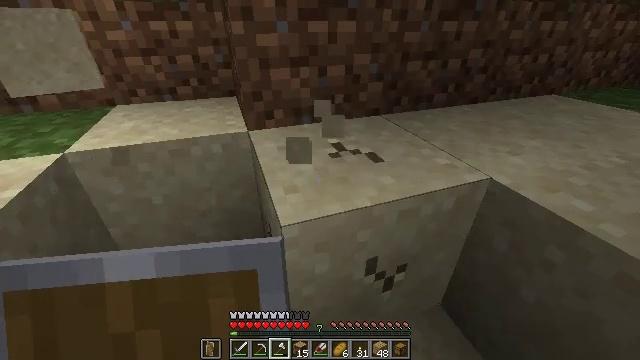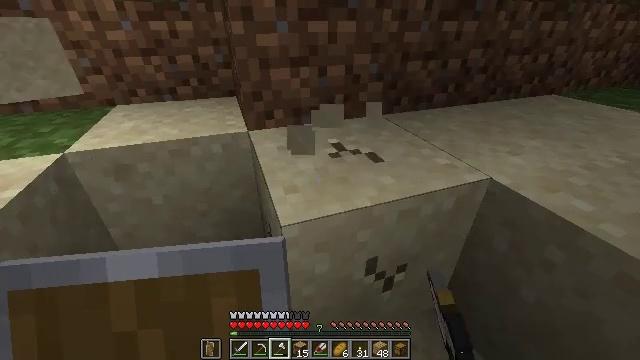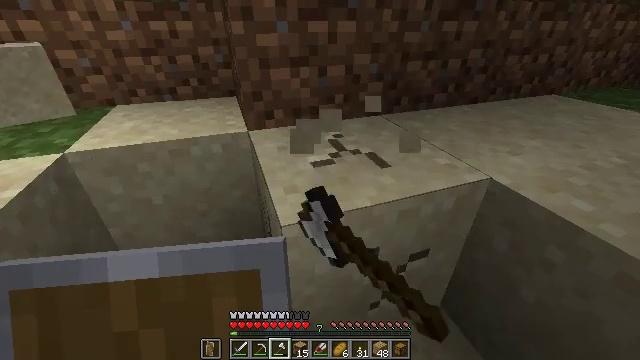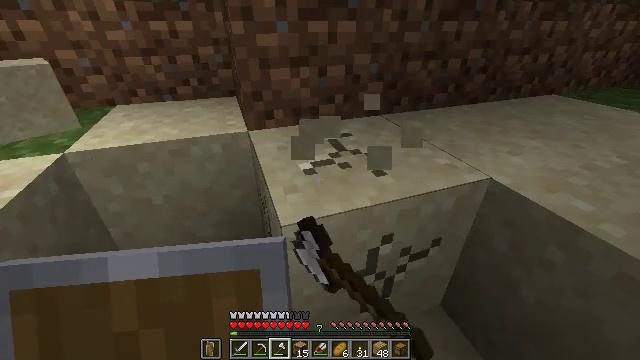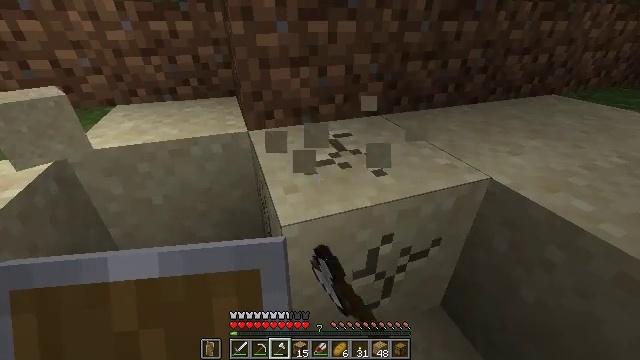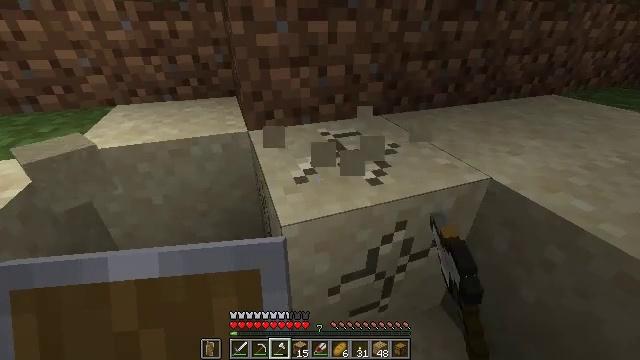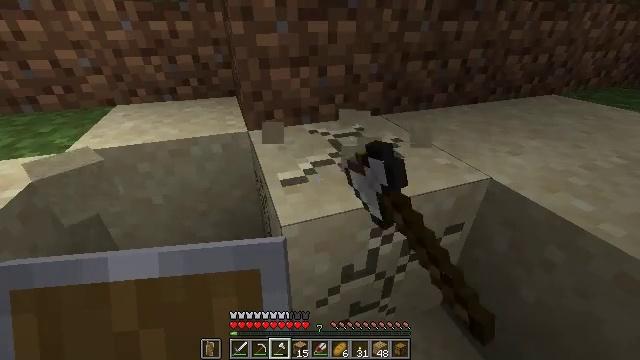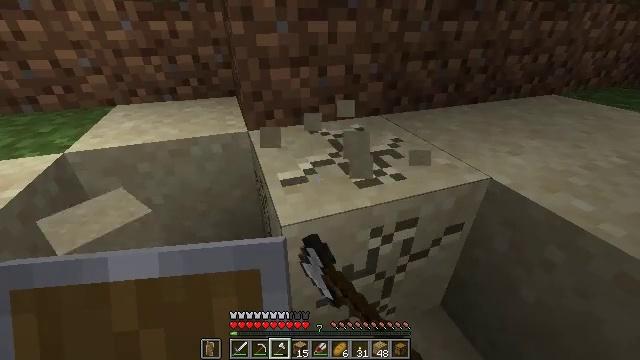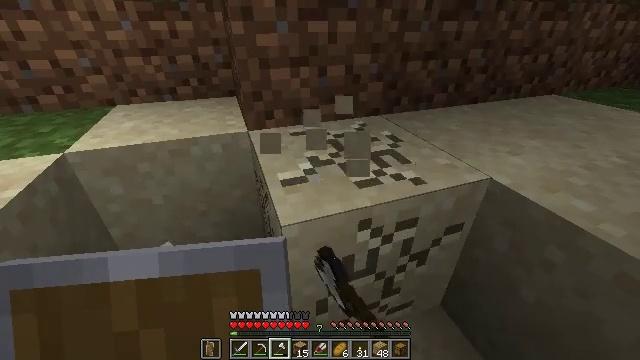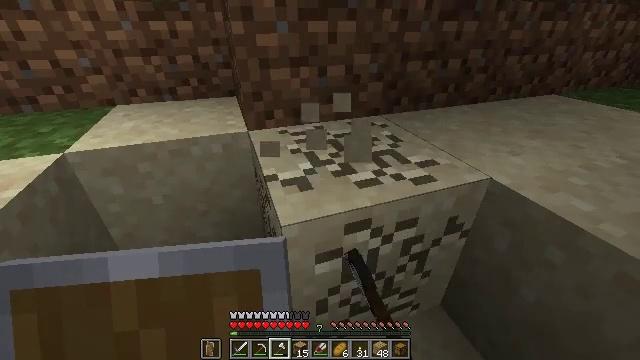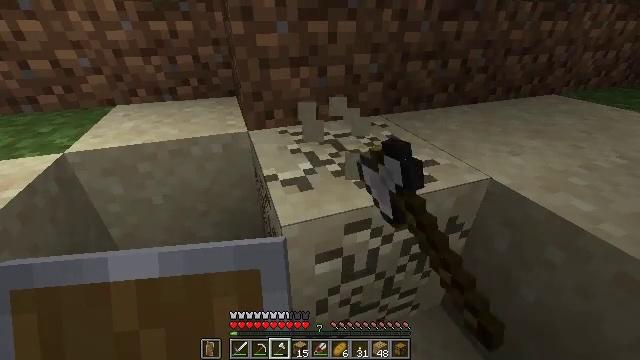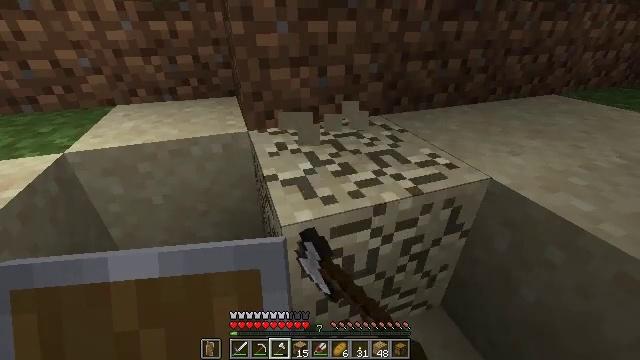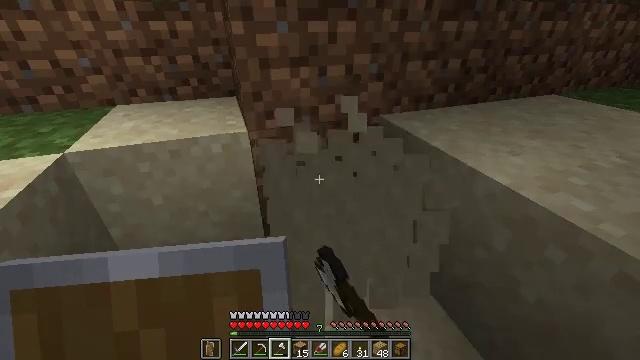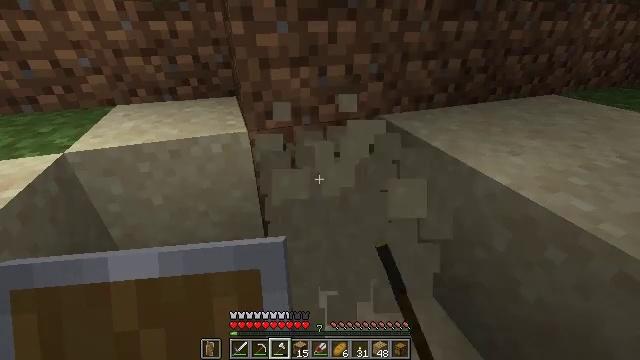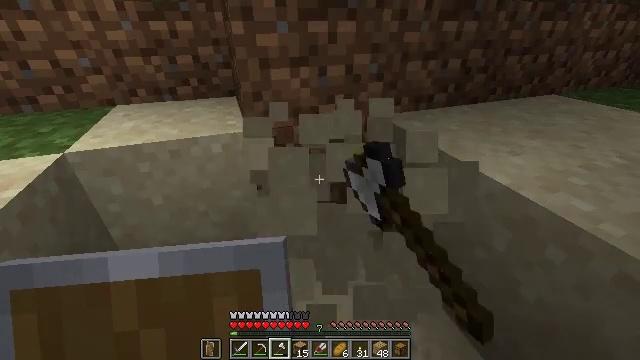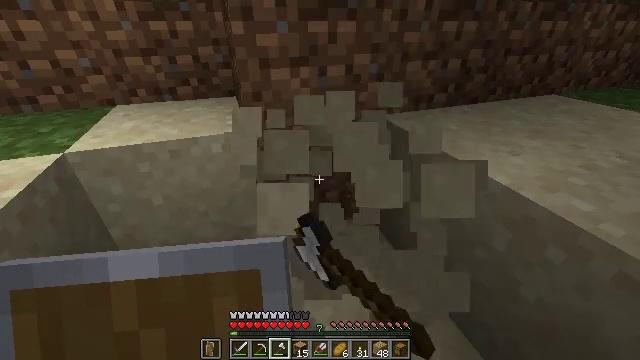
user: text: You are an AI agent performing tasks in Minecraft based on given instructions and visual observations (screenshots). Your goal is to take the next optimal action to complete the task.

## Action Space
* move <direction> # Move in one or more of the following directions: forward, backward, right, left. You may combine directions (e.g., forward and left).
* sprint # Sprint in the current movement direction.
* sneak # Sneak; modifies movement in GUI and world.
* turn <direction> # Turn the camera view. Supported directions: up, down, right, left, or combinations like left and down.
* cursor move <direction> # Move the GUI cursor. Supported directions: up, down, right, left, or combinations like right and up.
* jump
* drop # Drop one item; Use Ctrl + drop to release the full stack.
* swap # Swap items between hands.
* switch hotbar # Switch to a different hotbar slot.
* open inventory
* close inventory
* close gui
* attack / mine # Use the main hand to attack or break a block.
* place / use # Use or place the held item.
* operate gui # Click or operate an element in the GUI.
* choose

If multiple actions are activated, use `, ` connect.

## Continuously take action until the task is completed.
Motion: motion action
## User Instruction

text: Mine sand by the water.
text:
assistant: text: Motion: attack / mine
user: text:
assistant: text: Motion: attack / mine
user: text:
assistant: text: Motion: attack / mine
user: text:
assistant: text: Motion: attack / mine
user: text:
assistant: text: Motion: attack / mine
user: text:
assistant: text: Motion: attack / mine
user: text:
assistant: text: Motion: attack / mine
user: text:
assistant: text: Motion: attack / mine
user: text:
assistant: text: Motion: attack / mine
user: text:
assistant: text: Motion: attack / mine
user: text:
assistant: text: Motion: attack / mine
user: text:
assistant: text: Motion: attack / mine
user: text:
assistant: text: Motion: attack / mine
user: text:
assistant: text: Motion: attack / mine
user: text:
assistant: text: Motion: attack / mine
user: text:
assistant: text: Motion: attack / mine
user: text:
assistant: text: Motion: attack / mine
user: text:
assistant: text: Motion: attack / mine
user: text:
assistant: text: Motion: turn right and up, attack / mine
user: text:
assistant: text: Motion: turn right and up, attack / mine
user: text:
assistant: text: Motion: attack / mine
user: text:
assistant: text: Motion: attack / mine
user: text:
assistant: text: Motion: attack / mine
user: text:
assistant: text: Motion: attack / mine
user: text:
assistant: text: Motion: attack / mine
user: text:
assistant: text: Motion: attack / mine
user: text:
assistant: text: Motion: move forward, attack / mine
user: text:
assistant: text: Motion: move forward, turn right and down, attack / mine
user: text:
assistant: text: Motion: move forward, turn right and down, attack / mine
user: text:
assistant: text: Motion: move forward, turn right and down, attack / mine